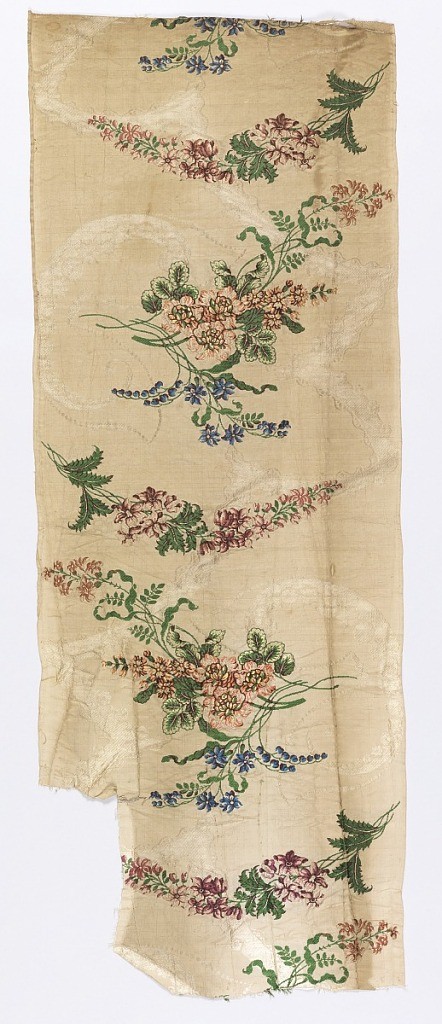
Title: Textile
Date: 18th century
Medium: silk Technique: plain weave with continuous and discontinuous supplementary weft patterning
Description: Length of woven silk with bouquets of flowers and larkspur-like spikes, tied together by angular ribbon-like bands, in many colors on an off-white ground.